Question: '''
int a=0;
int a; a=0;
'''
what's the essential difference between them?
I have this code:
'''
btn1.setOnClickListener(new OnClickListener() {
int a=0;
int b;
// ^
b=0;
'''
My IDE shows a red squiggly where I have the '^' above:

In Java anonymous inner class, why is it showing the red squiggly for the second statement but not the first?
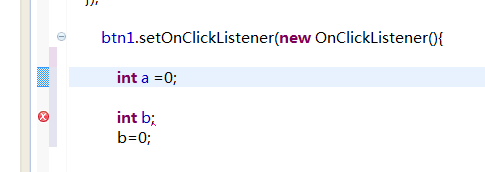
Answer: I don't know why your IDE is showing the red squiggly where it is, but the problem is with the
'''
b=0;
'''
line. At that point, you're in the top level of your class. You can't have assignments there, they can only be in methods, constructors, or initializer blocks. The reason 'int a=0;' works is that it's an initializer on a member declaration, which allowed.
A simpler example might make this clearer:
'''
class Example {
int a = 0; // This is fine, it's an initializer on a member declaration
int b; // This is also fine, it's a member declaration
b = 0; // This is an error, it's an assignment that isn't in a method,
// constructor, or initializer block
{
b = 0; // This is fine, because it's inside an *instance* initializer
// block. These blocks are run when an instance is being
// constructed, just before the constructor is called
}
static int c;
static {
c = 0; // This is fine, because it's inside a *static* initializer block
// These blocks are run when the class (as a whole, not an
// instance) is being initialized
}
void method() {
b = 0; // This is fine, because it's inside a method
}
}
'''